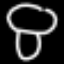
Label: mushroom